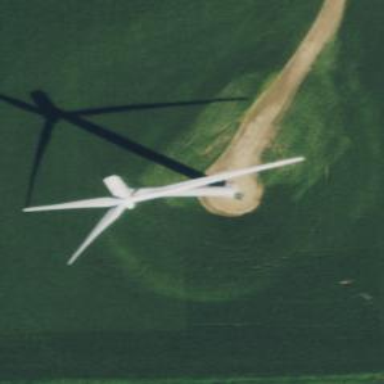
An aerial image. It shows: Wind generator using wind turbines of horizontal axis.